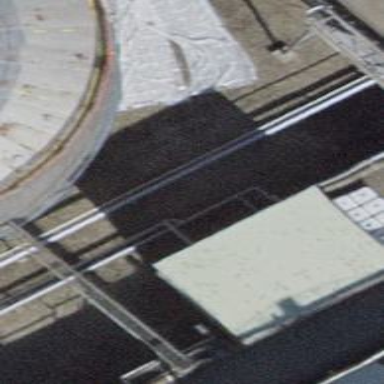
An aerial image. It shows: View of roof of building.